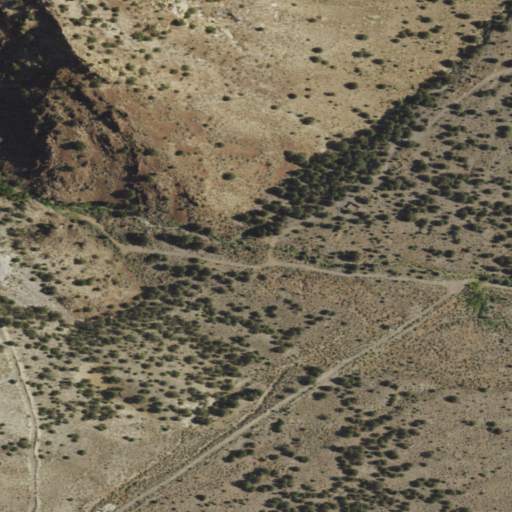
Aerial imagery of valley in Nevada named Santa Fe Canyon containing shrub and evergreen forest